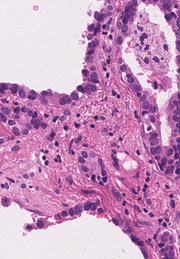
Tumor epithelial tissue: yes
Tumor-associated stroma tissue: yes
Normal tissue: no